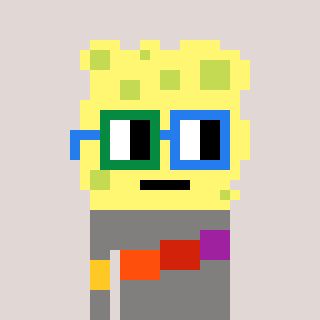
a pixel art character with square green and blue glasses, a sponge-shaped head and a bluegrey-colored body on a warm background